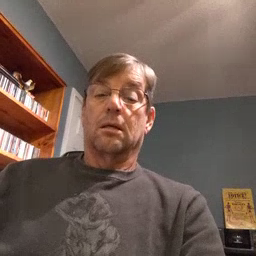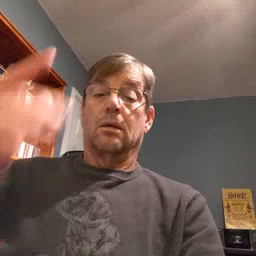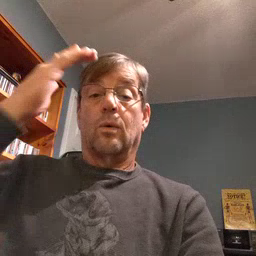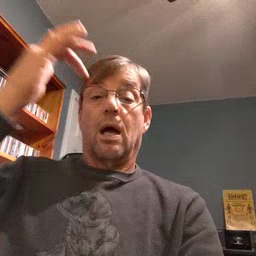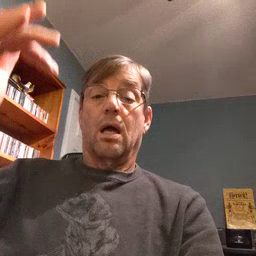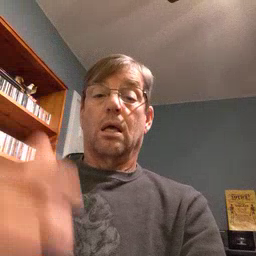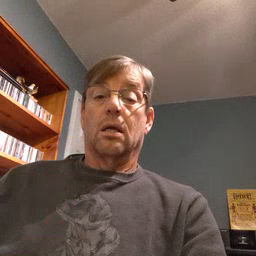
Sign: why